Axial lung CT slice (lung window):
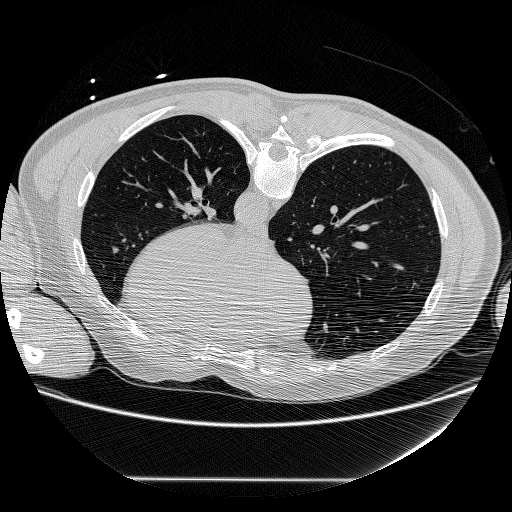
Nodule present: no